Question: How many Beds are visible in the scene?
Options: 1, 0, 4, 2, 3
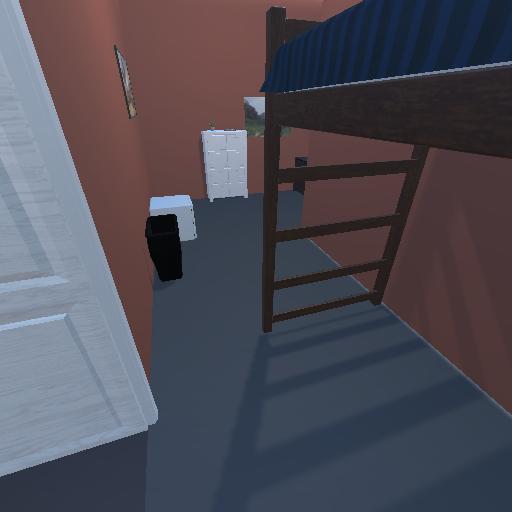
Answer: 1